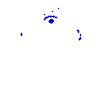
Particle: pion